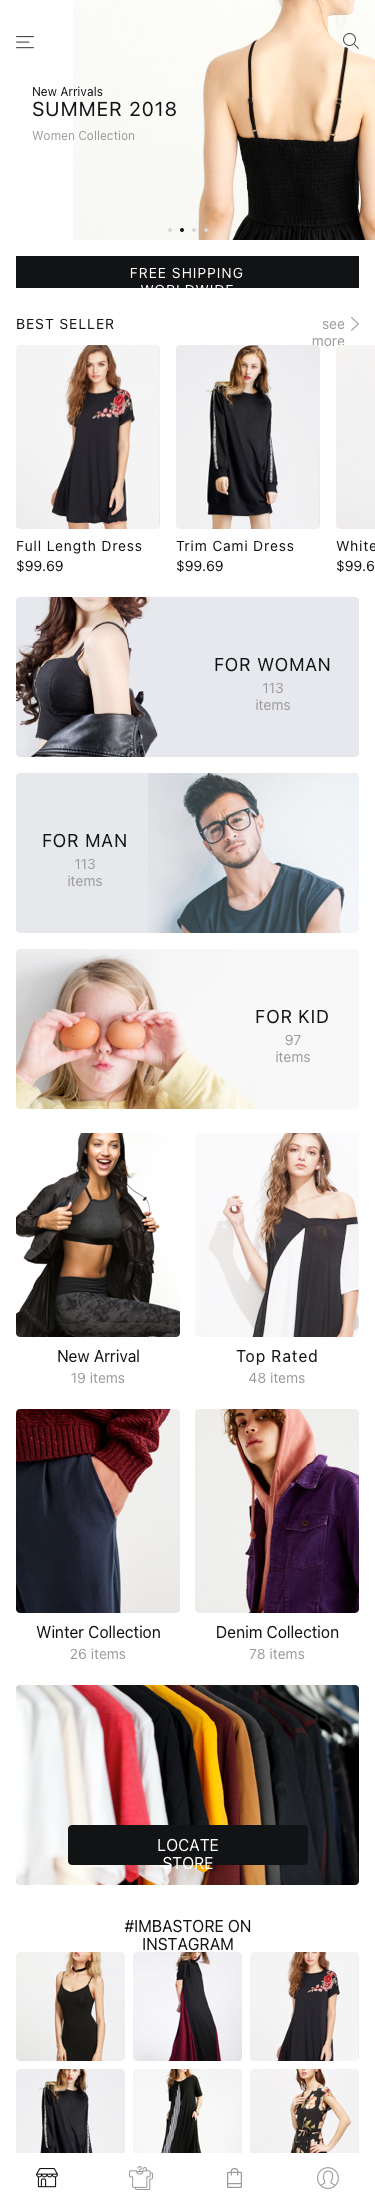
Text in this UI design:
For Kid
97 items
For Woman
113 items
For man
113 items
New Arrival
19 items
Winter Collection
26 items
Top Rated
48 items
Denim Collection
78 items
Best Seller
see more
Full Length Dress
$99.69
Trim Cami Dress
$99.69
White Dressrosa
$99.69
Free Shipping Worldwide
Summer 2018
New Arrivals
Women Collection
Locate Store
#imbastore on Instagram